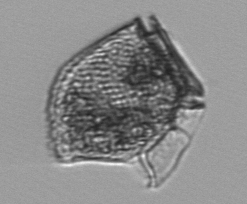
Label: Dinophysis_norvegica